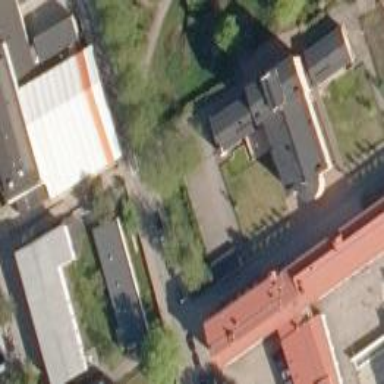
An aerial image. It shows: Church which is place of worship.